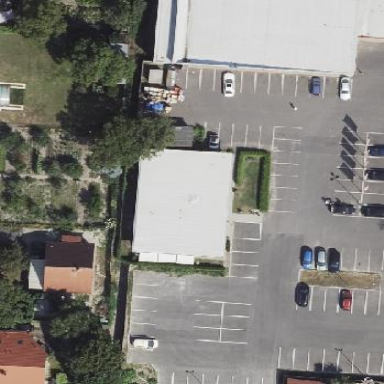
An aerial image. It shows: Building.